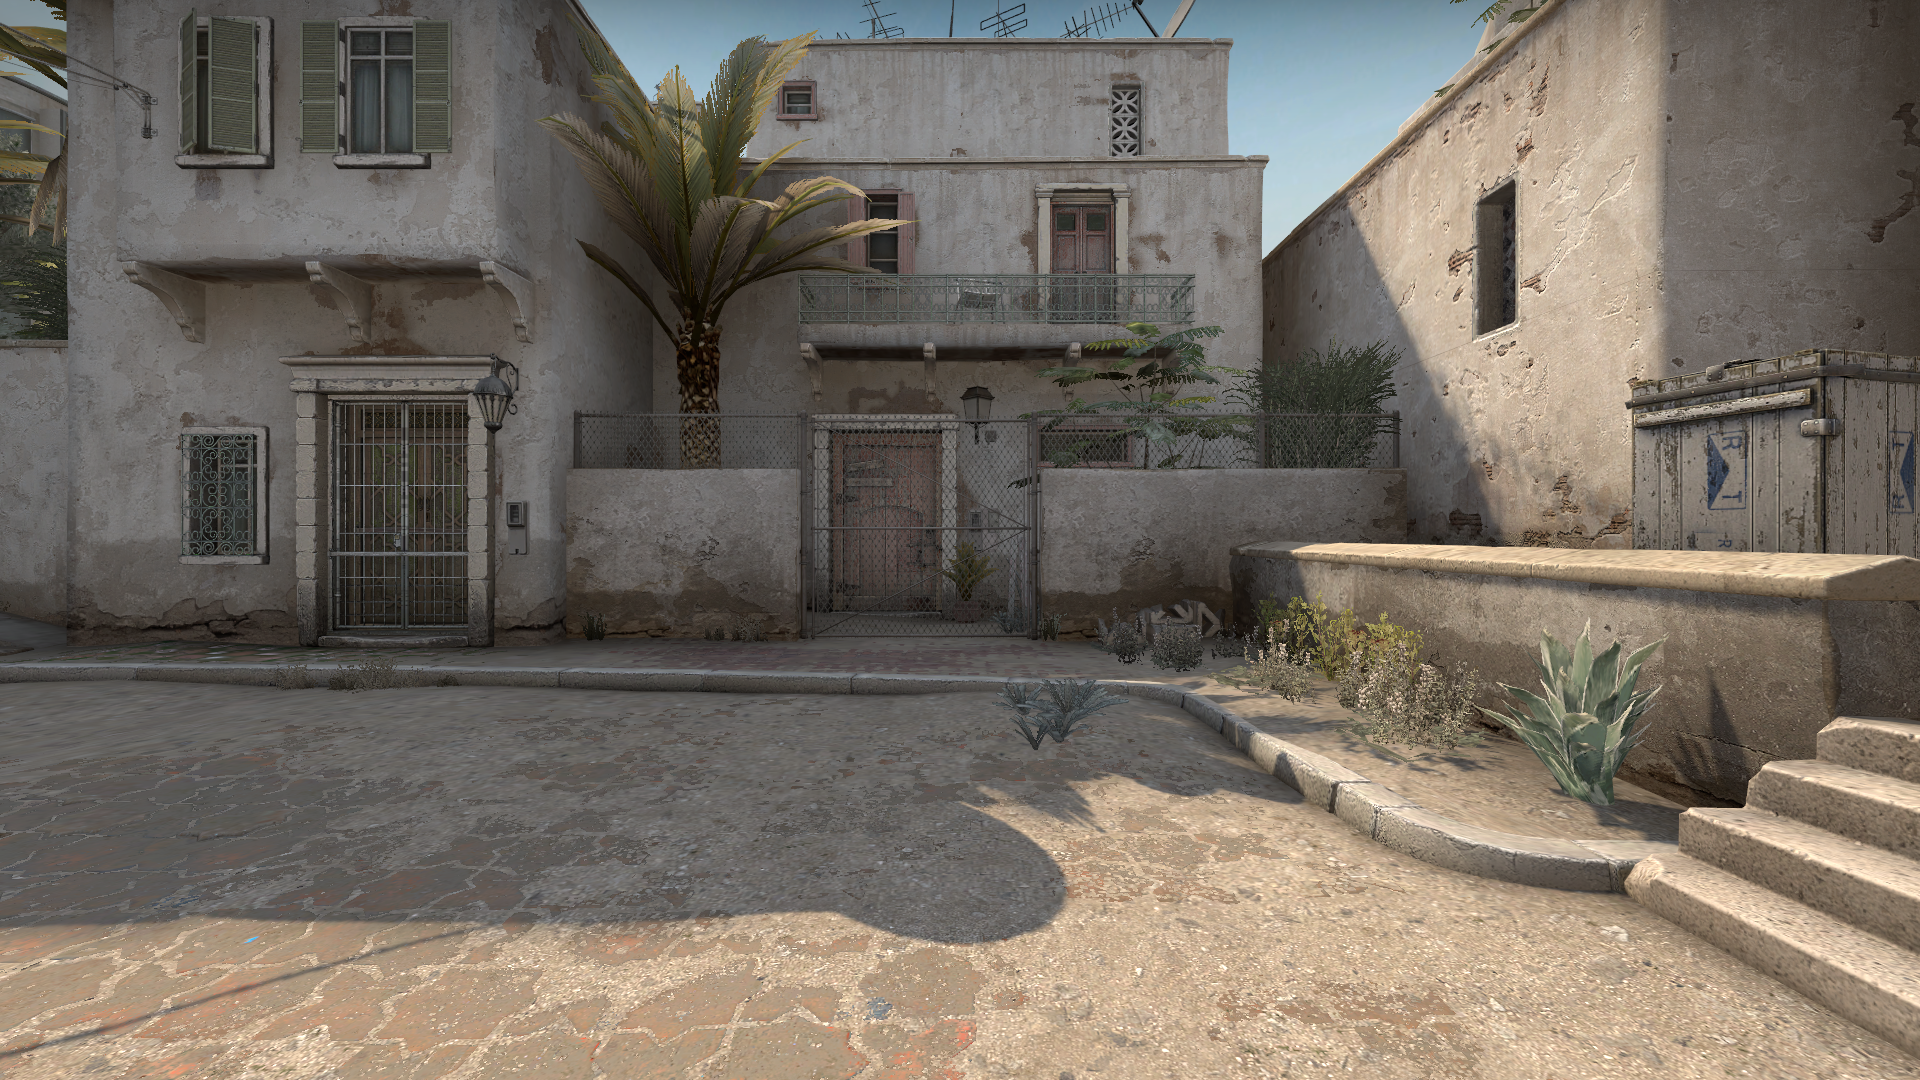
Map: de_dust2